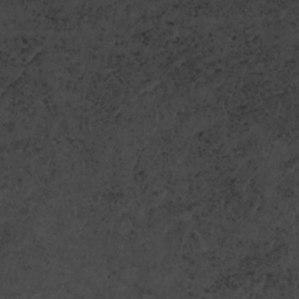
Label: non_frost